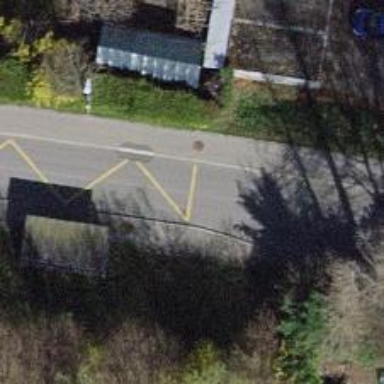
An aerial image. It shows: Bus stop with designated stop position for public transport.